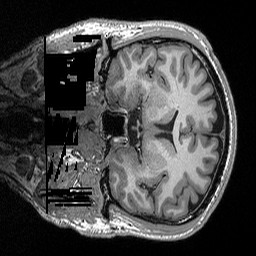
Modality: T1w
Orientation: coronal
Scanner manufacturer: siemens
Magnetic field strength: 3 T
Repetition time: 2.3 s
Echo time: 0.00298 s